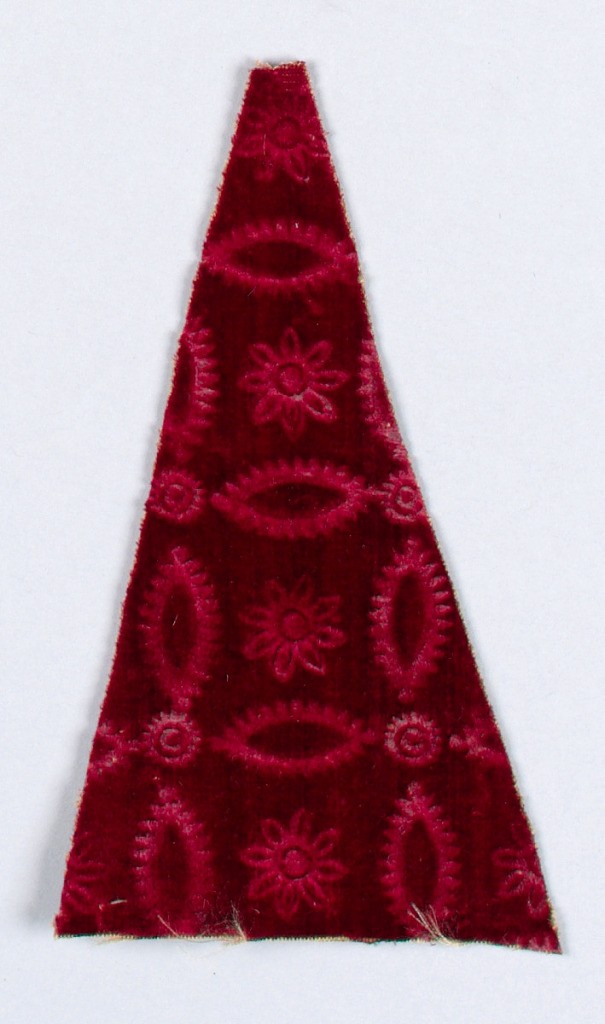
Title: Fragment
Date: possibly 17th century
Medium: medium: silk Technique: supplementary warp forming raised pile in plain weave foundation (velvet); then embossed.
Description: Triangular shaped piece of plain red velvet embossed (stamped) with pattern of ovals and stars.